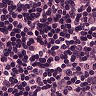
Metastatic tissue present: yes